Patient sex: F
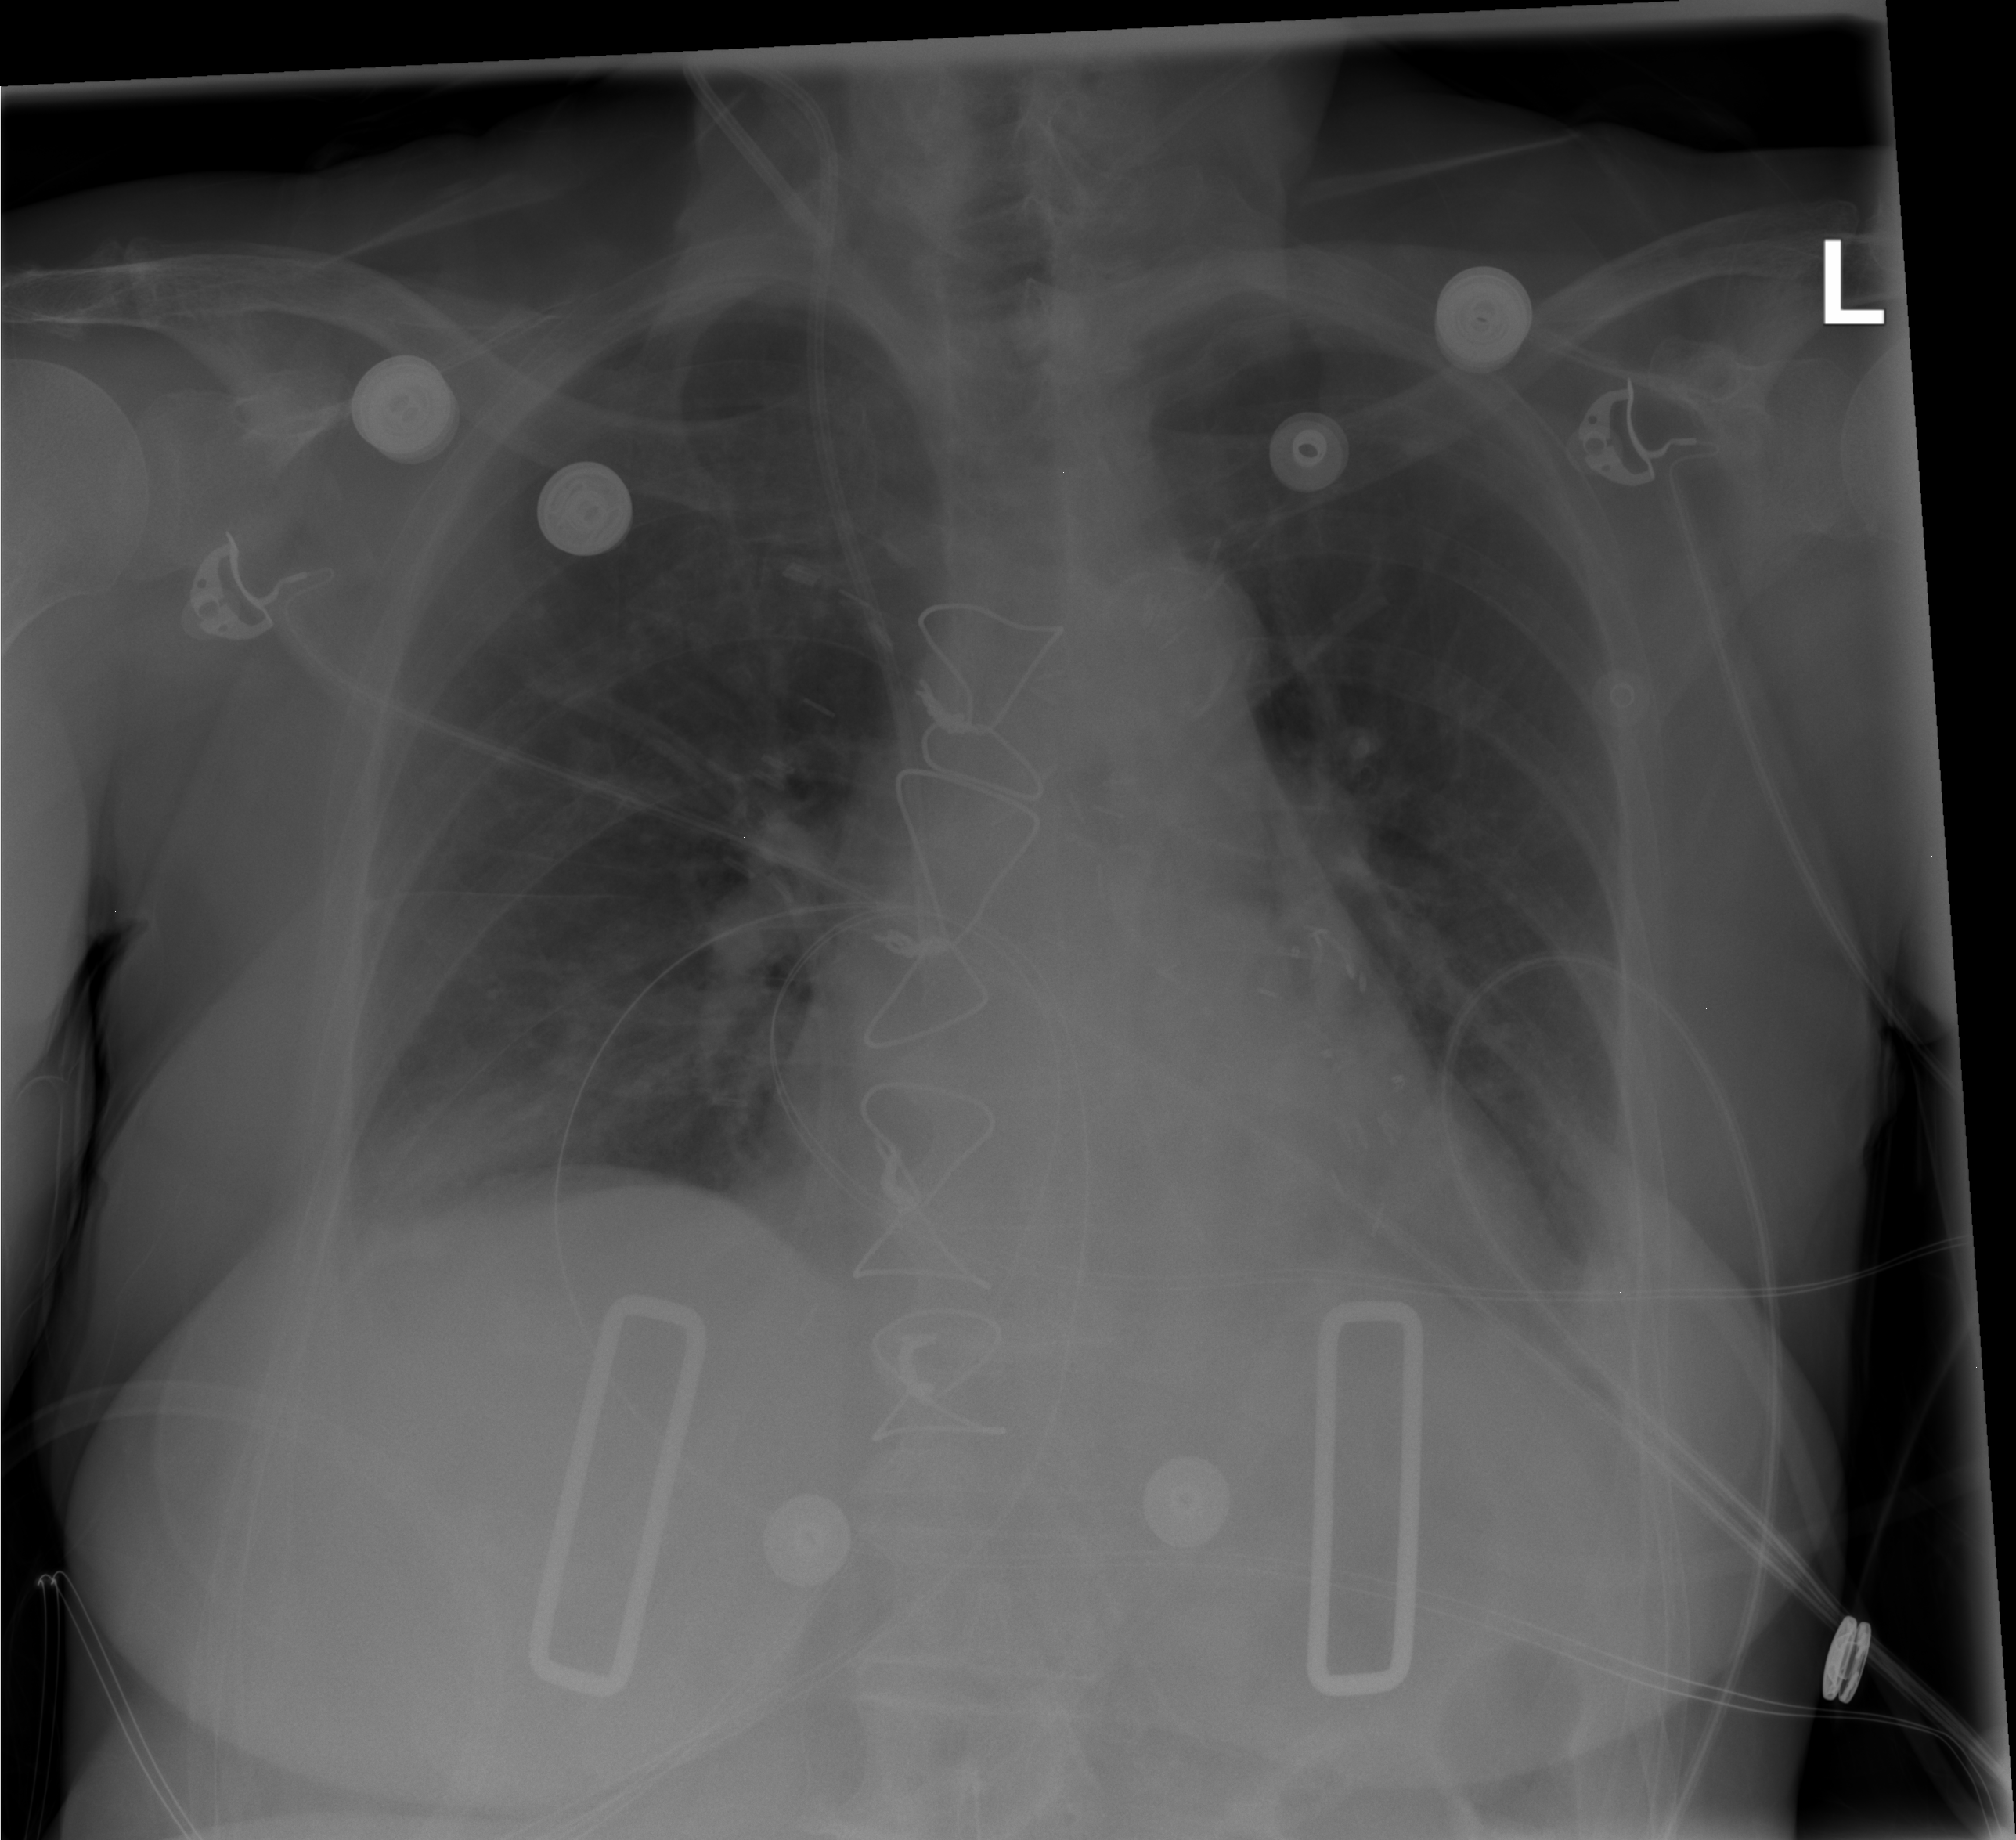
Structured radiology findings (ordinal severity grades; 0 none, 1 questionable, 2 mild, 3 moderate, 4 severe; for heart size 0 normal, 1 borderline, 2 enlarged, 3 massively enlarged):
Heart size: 0
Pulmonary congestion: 0
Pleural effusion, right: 2
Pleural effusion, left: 2
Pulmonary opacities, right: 1
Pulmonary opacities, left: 0
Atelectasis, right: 2
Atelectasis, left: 2